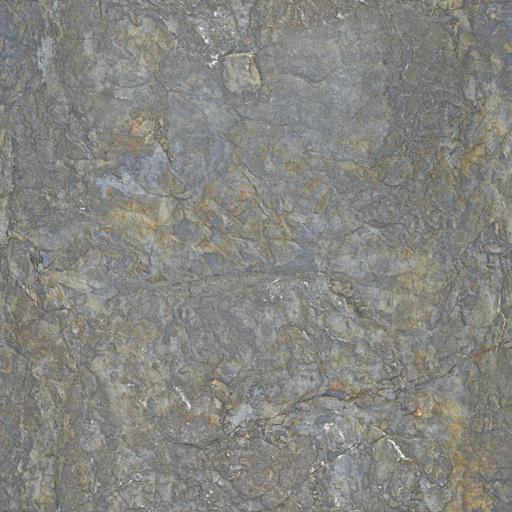
Tags: cliff rock smooth stone